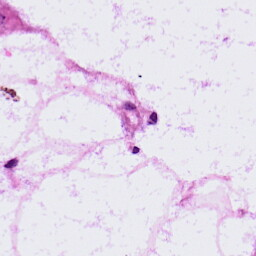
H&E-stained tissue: LymphNode